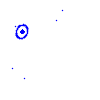
Particle: kaon